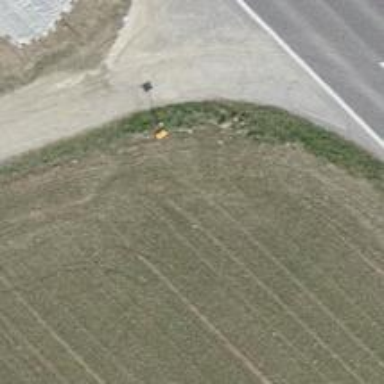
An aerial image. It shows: Pole with roof cover.